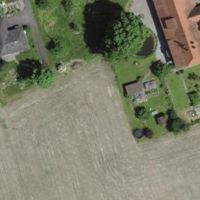
EUNIS habitat code: 52
Species observed at this site:
Aegopodium podagraria